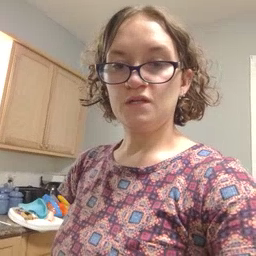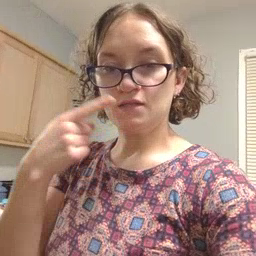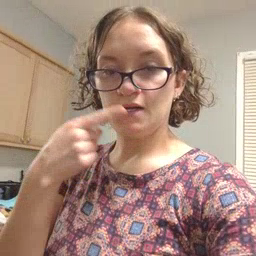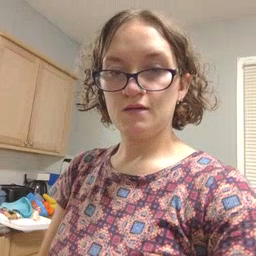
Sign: say